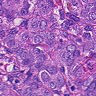
Metastatic tissue present: yes